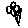
Label: flower